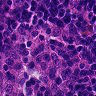
Metastatic tissue present: no